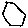
Label: hexagon